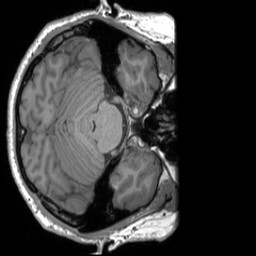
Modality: T1w
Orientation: axial
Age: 36
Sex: male
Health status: healthy